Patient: sex F, age 53
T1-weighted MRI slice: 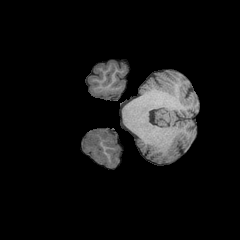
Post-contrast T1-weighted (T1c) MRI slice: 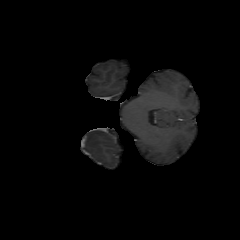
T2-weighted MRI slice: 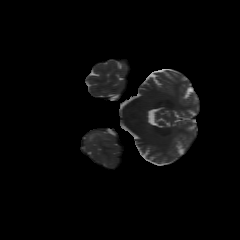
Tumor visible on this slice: yes
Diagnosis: Astrocytoma, IDH-wildtype
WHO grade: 3